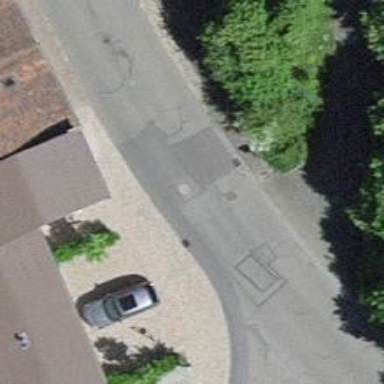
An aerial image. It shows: Uncontrolled zebra crossing on the road.